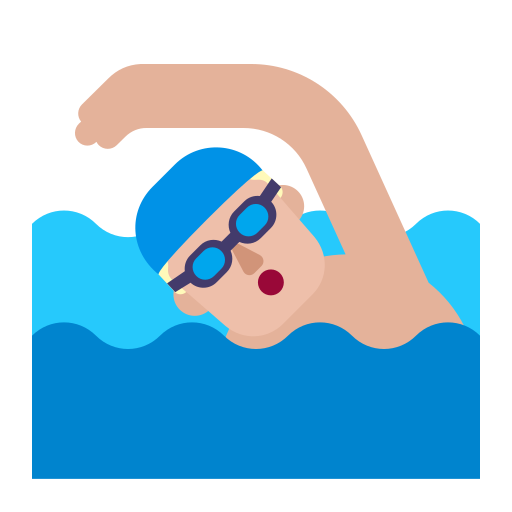
man swimming flat  light